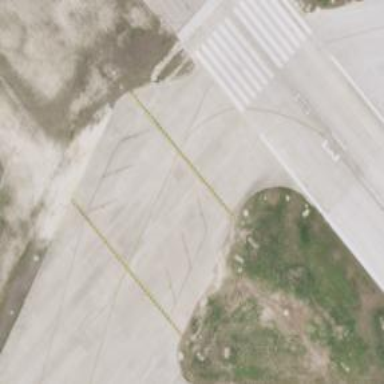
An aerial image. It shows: Image of taxiway at airport.